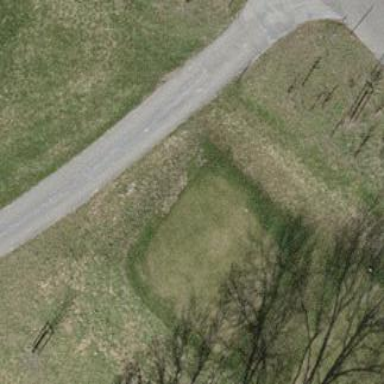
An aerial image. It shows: Grass area designated as golf tee.